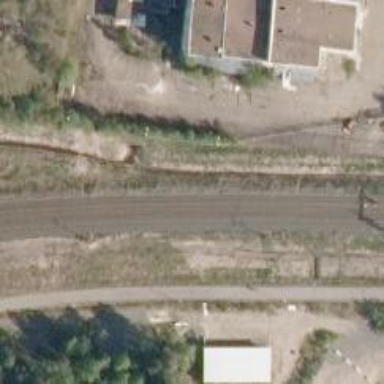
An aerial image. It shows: Railway track with continuous electrified contact line.